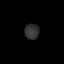
Tissue: skin
Cell type: Others
Senescence score: 0.7309
Nuclear area (px): 223
Mean DAPI intensity: 49.892